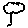
Label: tree